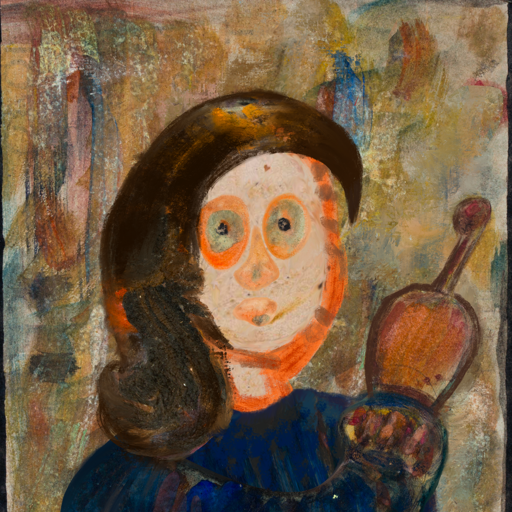
Background: Pipe, Head And Neck Front: Rupkatha, Face Front: Childish, Bust: Pipe, Hair Front: Gypsy_Queen, Head Accessory: Blank, Second Necklace: Blank, Necklace: Blank, Baby: Blank